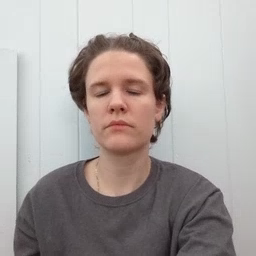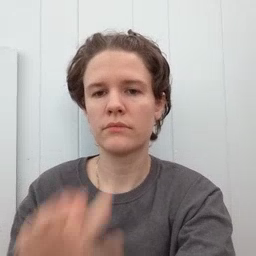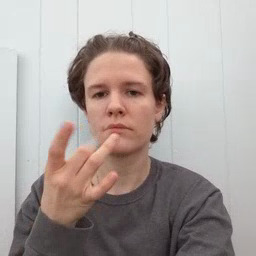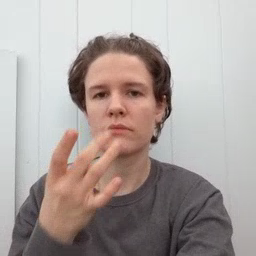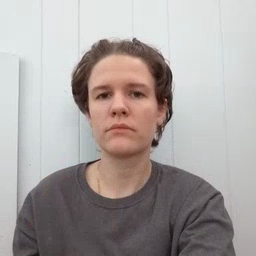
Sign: snack